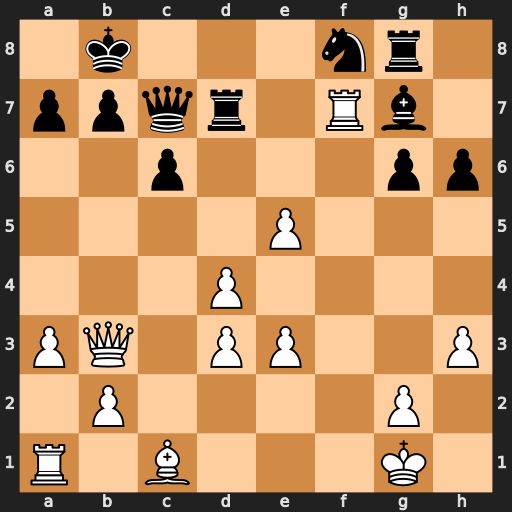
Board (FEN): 1k3nr1/ppqr1Rb1/2p3pp/4P3/3P4/PQ1PP2P/1P4P1/R1B3K1
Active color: w
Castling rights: -
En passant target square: -
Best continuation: Rxd7 Qxd7 Qxg8